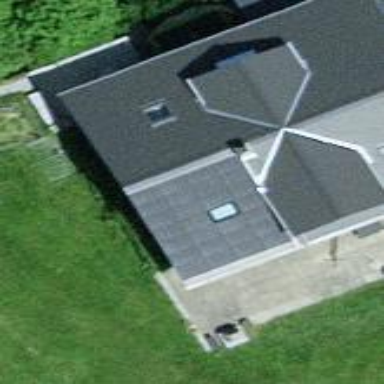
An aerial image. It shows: Detached building with gabled roof.